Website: walmart
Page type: cart
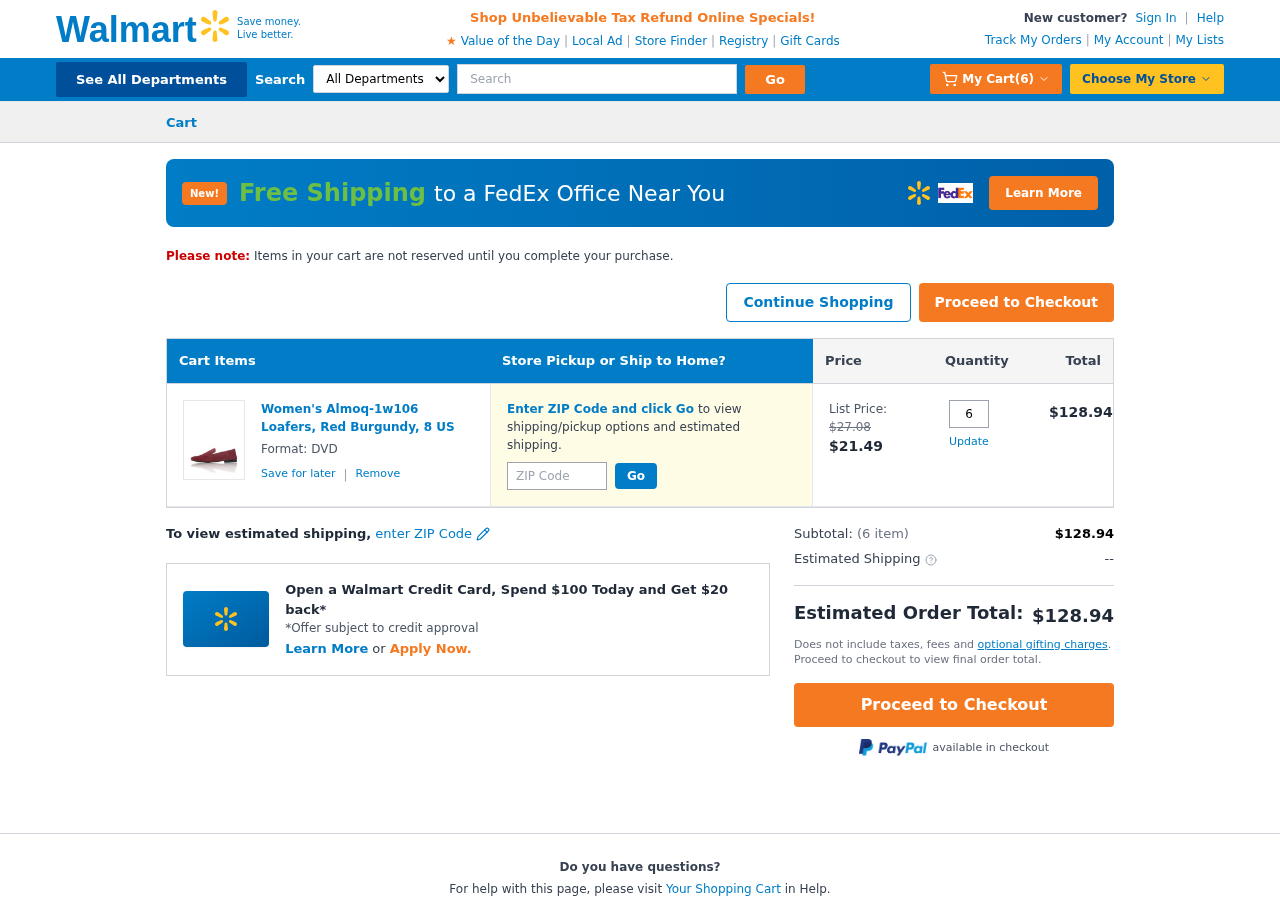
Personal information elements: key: PII_POSTCODE
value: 62989
Product elements: key: PRODUCT1_NAME
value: Women's Almoq-1w106 Loafers, Red Burgundy, 8 US
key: PRODUCT1_PRICE
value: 21.49
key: PRODUCT1_QUANTITY
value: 6
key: PRODUCT1_ORIGINAL_PRICE
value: $27.08
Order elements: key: ORDER_NUM_ITEMS
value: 6
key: ORDER_SUBTOTAL
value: $128.94
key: ORDER_TOTAL
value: $128.94
Search elements: key: HEADER_SEARCH
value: Search